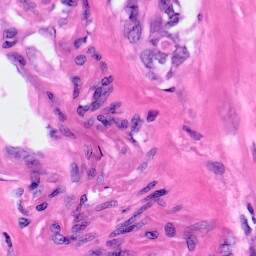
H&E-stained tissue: Pancreatic